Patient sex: F
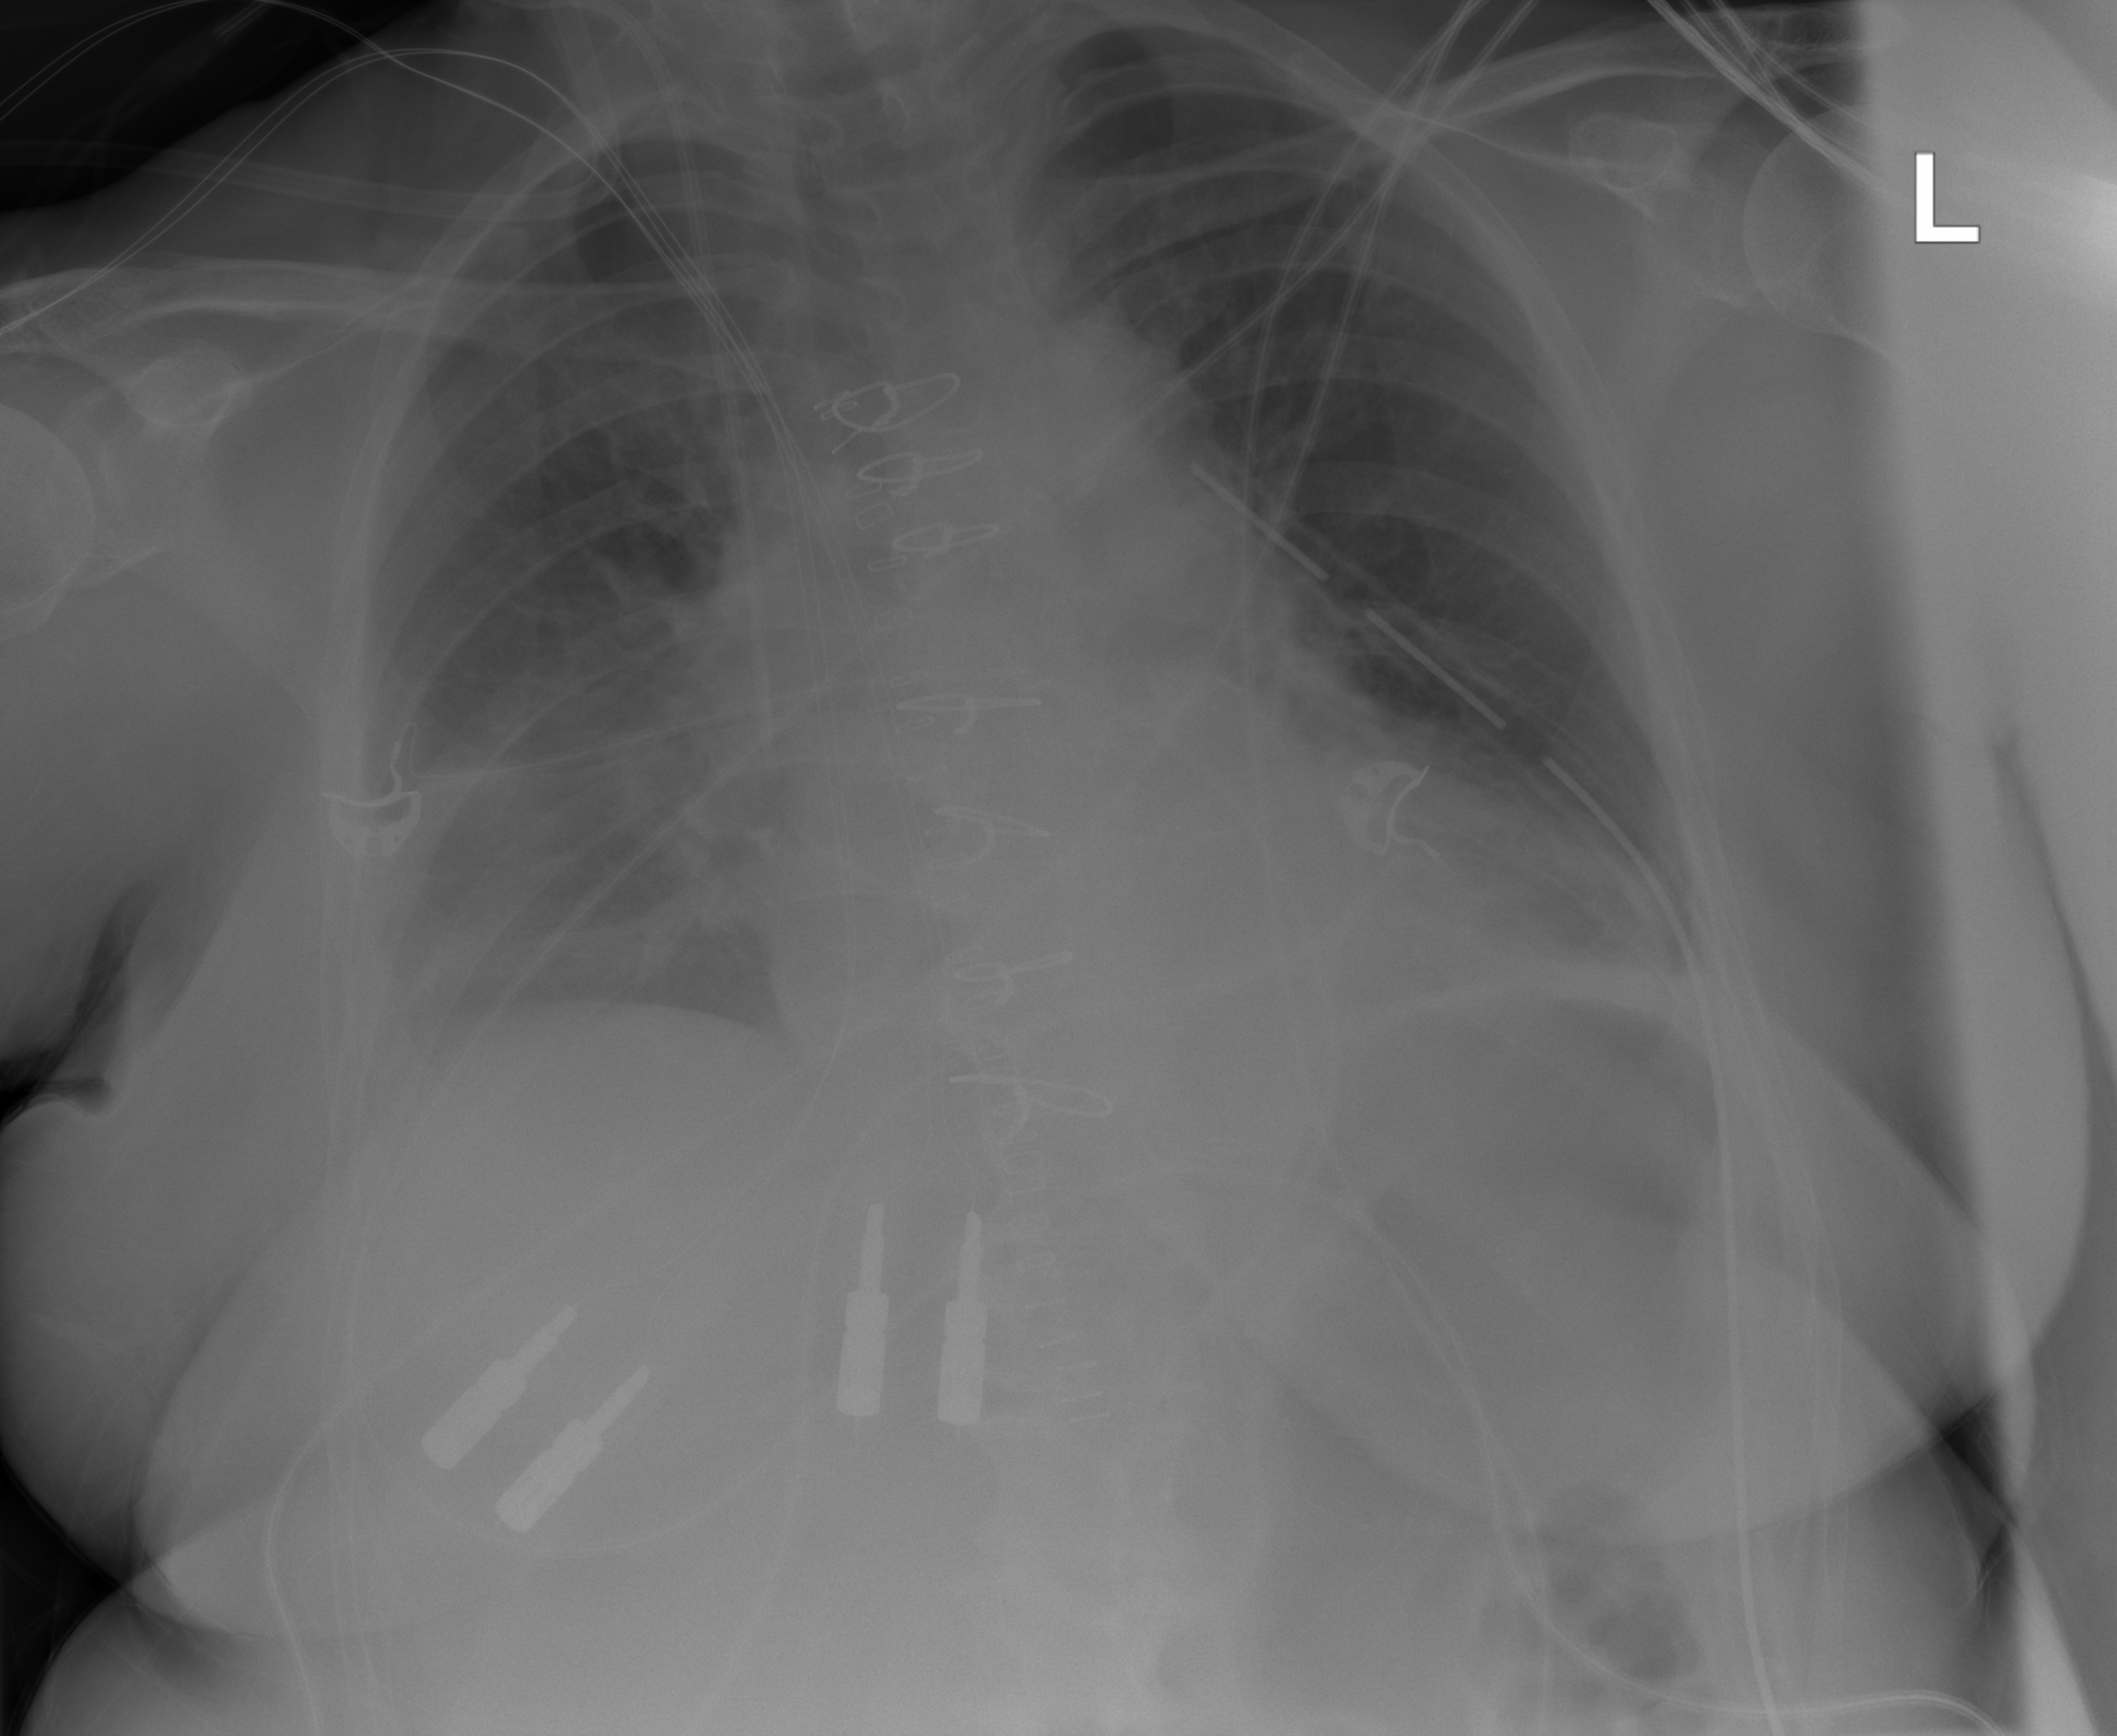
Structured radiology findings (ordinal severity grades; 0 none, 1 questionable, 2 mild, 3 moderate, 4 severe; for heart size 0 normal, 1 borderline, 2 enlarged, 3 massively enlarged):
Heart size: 0
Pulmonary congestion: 0
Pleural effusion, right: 2
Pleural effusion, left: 0
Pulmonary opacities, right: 0
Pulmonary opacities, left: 0
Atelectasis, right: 2
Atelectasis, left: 2